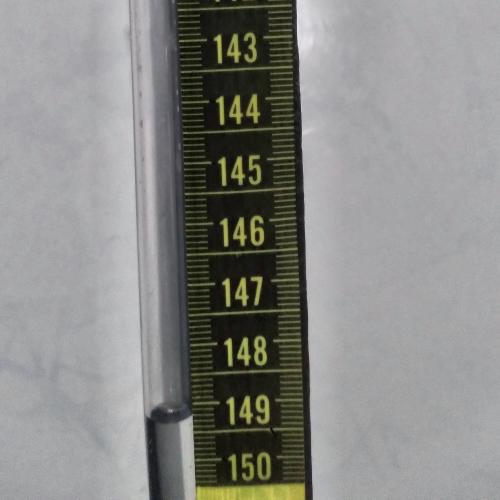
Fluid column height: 149.3 cm